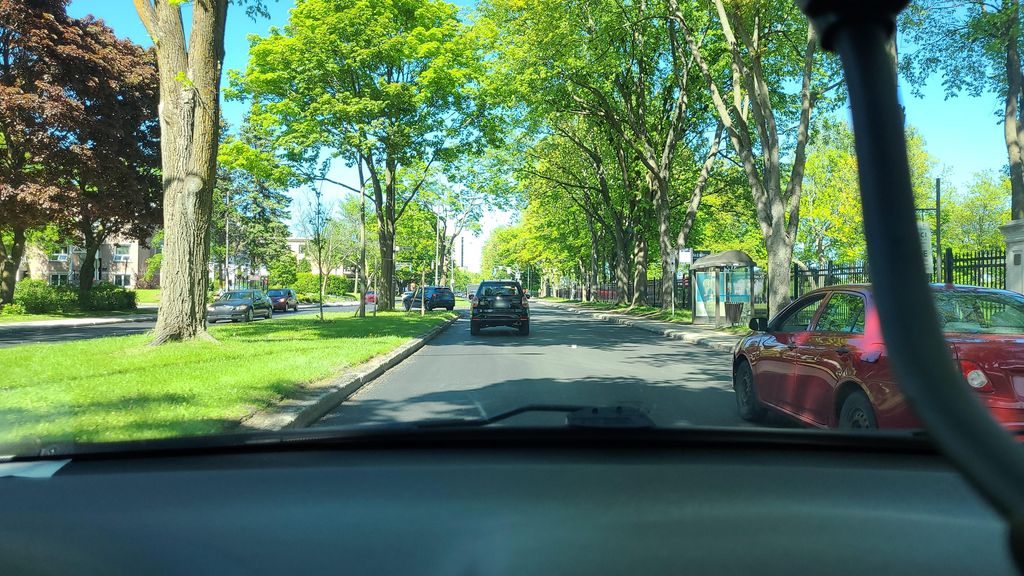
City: quebec_city